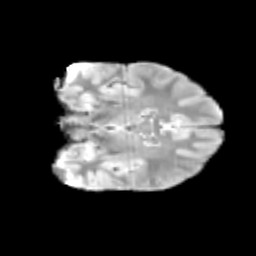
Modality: T2w
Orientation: coronal
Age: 12
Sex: male
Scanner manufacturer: siemens
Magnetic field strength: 3 T
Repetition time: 3.8 s
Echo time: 0.07 s